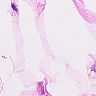
Metastatic tissue present: no